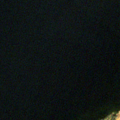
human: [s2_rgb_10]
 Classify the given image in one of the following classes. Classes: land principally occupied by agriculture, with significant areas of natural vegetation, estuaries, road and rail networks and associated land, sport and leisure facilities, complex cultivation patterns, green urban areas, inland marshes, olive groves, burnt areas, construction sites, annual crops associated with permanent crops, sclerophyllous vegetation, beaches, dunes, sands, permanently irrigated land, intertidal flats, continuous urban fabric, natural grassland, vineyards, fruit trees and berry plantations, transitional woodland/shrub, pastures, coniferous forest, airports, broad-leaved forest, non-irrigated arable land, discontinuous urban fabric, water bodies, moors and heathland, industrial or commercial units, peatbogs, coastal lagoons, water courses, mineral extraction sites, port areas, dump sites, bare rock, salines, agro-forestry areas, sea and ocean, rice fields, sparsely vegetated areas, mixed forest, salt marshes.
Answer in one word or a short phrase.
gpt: land principally occupied by agriculture, with significant areas of natural vegetation, water bodies